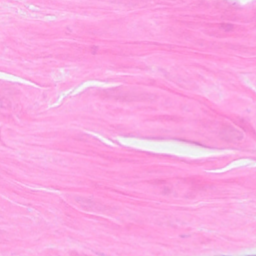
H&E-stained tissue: Breast